Question: I am trying to export a timeseries XY linechart into a pptx document using JFreechart-FreeHEP vector graphics-apache poi XSLF. The logic i follow is as below
- - -
The problem is with the way in which lines are rendered in the EMF image. please see the image below. The lines rendered are not exactly straight, they are kind of zig-zagged. The horizontal lines are rendered straight, but the vertical lines are not rendered as straight lines, they are like -> /\/\/\/\/\/\/\/\/\ . Appreciate any suggestions towards getting the lines to be rendered as straight lines.
This issue is only with EMF format, I tried the same with PNG,JPG format and the lines are rendered as straight lines. The reason why i am using EMF is because , after exporting to pptx, other picture formats (JPEG/PNG/TIF/BMP) seem to lose their quality - clarity and brightness.

code i am using is as below
'''
chart = createChart(createDataset());
ChartPanel panel = new ChartPanel(chart);
EMFGraphics2D emffile = new EMFGraphics2D(new File(
"C:\Users\out\chart.emf"),
new Dimension(1500, 600));
emffile.setDeviceIndependent(true);
emffile.setRenderingHint(RenderingHints.KEY_RENDERING,
RenderingHints.VALUE_RENDER_QUALITY);
emffile.setRenderingHint(RenderingHints.KEY_STROKE_CONTROL,
RenderingHints.VALUE_STROKE_NORMALIZE);
emffile.startExport();
chart.draw((Graphics2D) emffile.create(), new Rectangle(1500, 600));
emffile.endExport();
emffile.closeStream();
XMLSlideShow pptx = new XMLSlideShow();
XSLFSlide slide = pptx.createSlide();
byte[] pptxpic = IOUtils.toByteArray(new FileInputStream(
"C:\Users\out\chart.emf"));
int idx = pptx.addPicture(pptxpic, XSLFPictureData.PICTURE_TYPE_EMF);
XSLFPictureShape pic = slide.createPicture(idx);
pic.setAnchor(new java.awt.Rectangle(0, 25, 720, 500));
pptx.write(new FileOutputStream(
"C:\Users\out\poitest002.pptx"));
'''
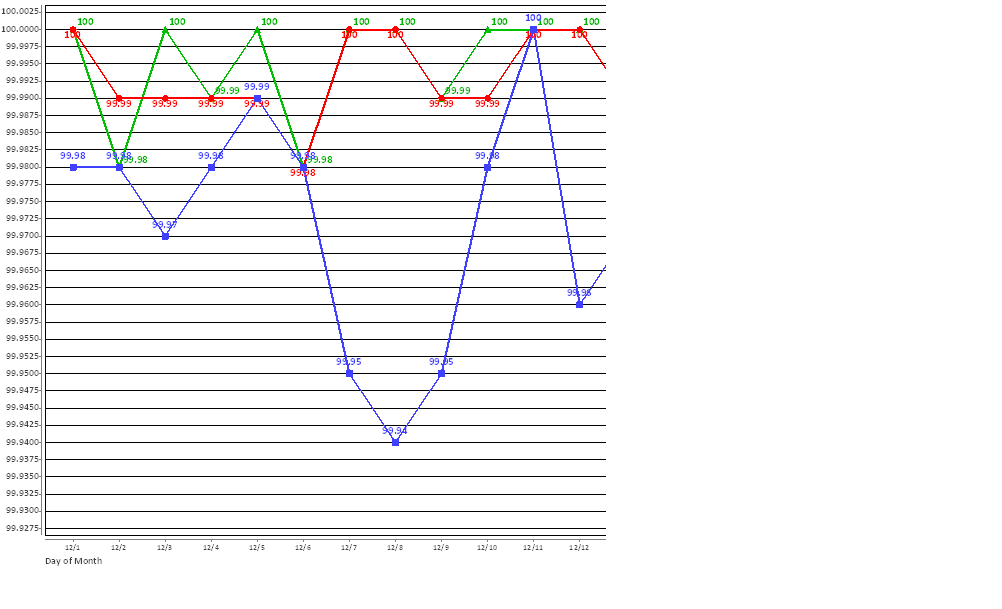
Answer: Fixed this issue by saving the file in higher resolution and then crop to a lower one when inserting in the slide. The chart was saved as a png file before inserting that in the slide.
'''
byte[] pptxpic = null;
ChartUtilities.saveChartAsPNG(pngfile, chart, 1000, 800);
pptxpic = IOUtils.toByteArray(new FileInputStream(pngfile));
int idx = pptxTemplate.addPicture(pptxpic,
XSLFPictureData.PICTURE_TYPE_PNG);
XSLFPictureShape pic = slidedips.createPicture(idx);
pic.setAnchor(new java.awt.Rectangle(0, 60, 960, 630));
'''